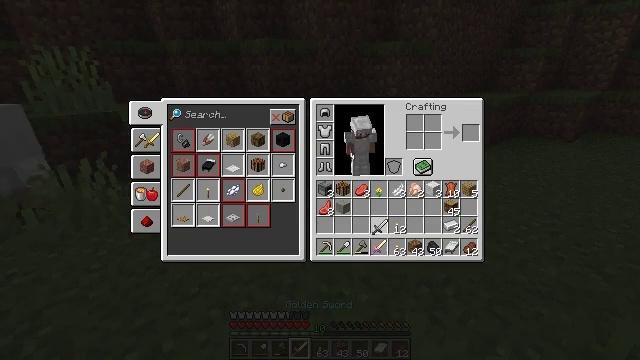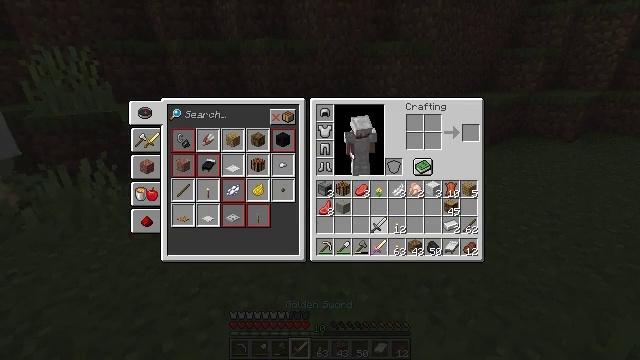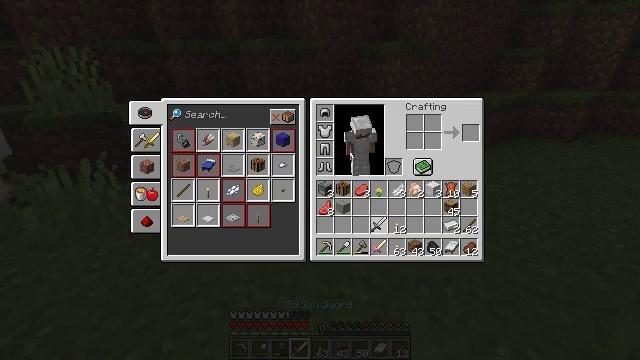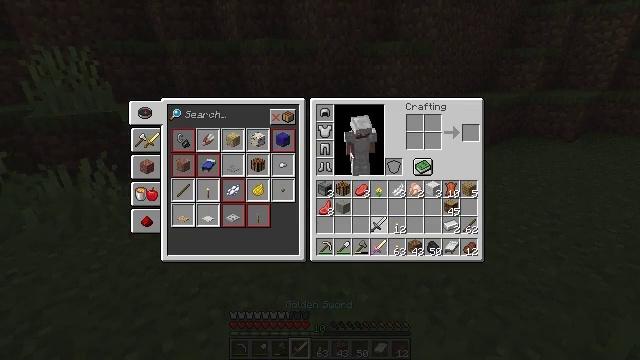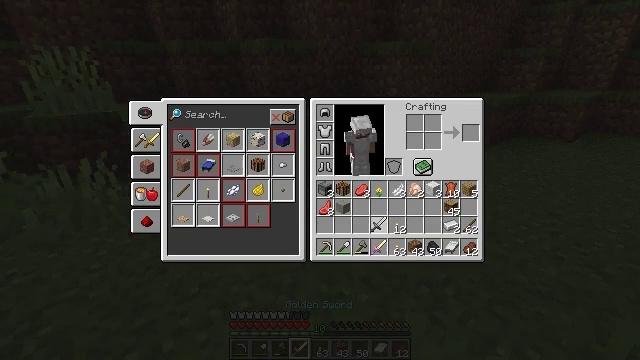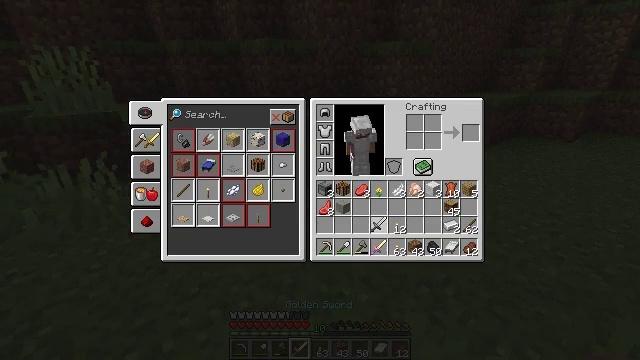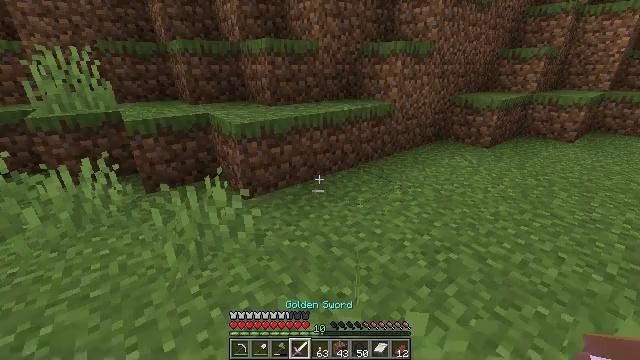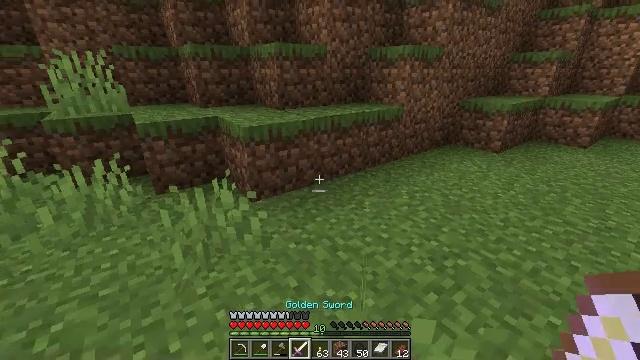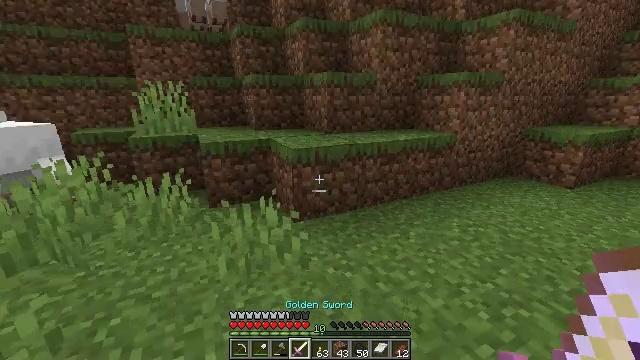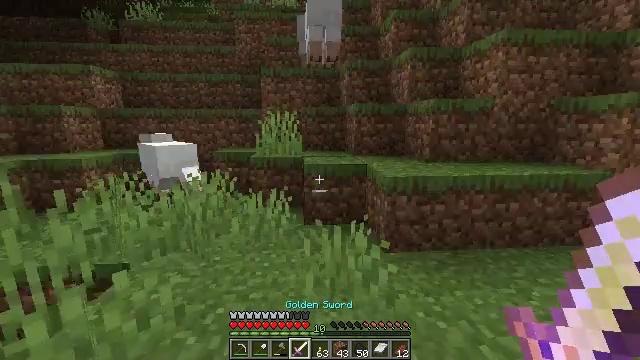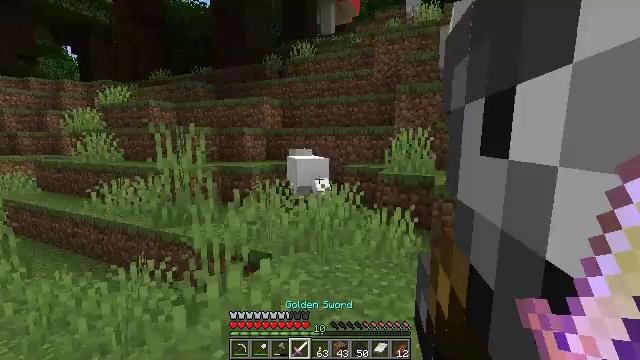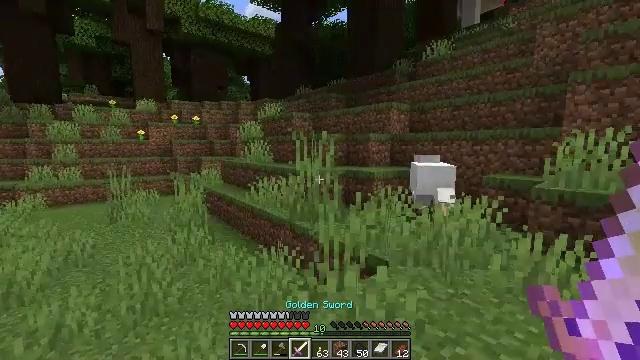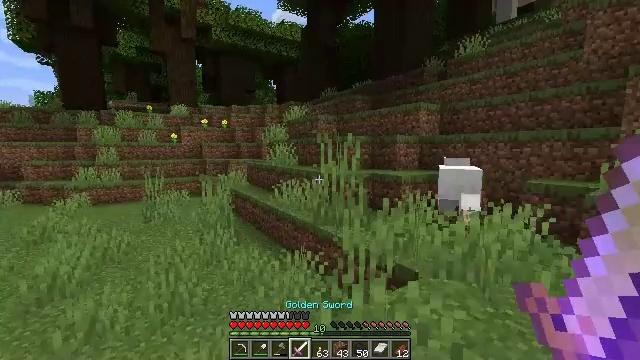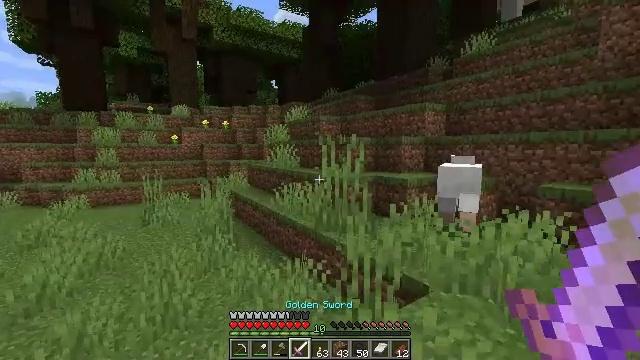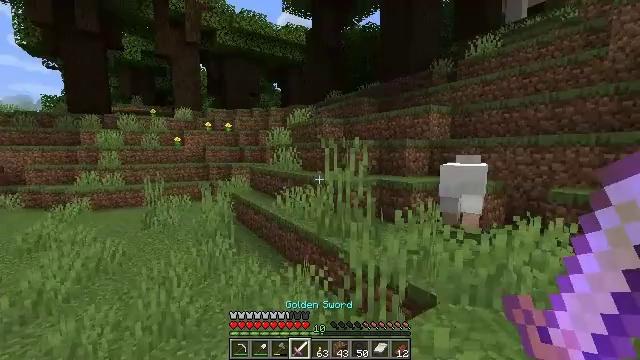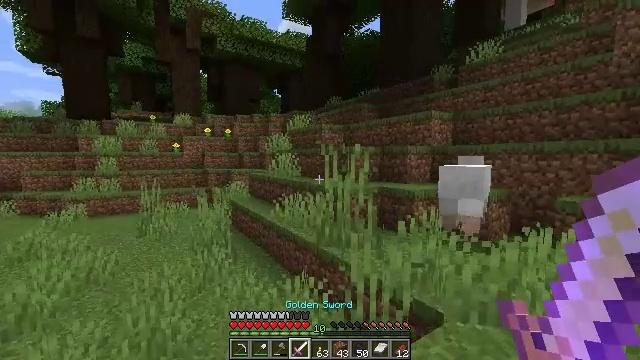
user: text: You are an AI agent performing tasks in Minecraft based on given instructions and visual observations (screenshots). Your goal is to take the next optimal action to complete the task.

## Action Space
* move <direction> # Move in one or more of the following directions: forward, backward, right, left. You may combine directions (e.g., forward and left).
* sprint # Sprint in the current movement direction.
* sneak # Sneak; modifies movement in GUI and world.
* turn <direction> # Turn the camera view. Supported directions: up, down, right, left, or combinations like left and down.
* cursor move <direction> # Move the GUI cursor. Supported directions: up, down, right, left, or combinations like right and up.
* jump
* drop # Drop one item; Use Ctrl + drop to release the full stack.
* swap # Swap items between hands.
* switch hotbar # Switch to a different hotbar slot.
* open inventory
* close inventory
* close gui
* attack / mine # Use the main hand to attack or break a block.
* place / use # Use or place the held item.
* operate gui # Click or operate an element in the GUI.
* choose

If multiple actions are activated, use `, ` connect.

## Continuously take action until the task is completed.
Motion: motion action
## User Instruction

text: Kill mobs.
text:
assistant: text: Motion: no_op
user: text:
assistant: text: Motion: no_op
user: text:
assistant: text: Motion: operate gui
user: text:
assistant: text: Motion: operate gui
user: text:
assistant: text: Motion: operate gui
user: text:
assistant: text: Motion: no_op
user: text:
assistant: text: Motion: turn left, close gui
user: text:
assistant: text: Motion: turn left and up
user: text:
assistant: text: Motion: turn left and up
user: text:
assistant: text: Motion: turn left and up
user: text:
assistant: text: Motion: move forward, turn left and up
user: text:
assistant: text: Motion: move forward, turn left
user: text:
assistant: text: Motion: move forward
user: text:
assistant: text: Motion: move forward
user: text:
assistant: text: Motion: move forward, turn up
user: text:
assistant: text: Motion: move forward
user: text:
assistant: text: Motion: move forward
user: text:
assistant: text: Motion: move forward
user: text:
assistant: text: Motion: move forward
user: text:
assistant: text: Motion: move forward, turn right and down
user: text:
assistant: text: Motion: move forward, turn right and down
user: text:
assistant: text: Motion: move forward and move right, turn right
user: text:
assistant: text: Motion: move forward and move right
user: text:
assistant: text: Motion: move forward and move right
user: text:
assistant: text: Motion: move forward and move right
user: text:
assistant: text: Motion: move forward and move right
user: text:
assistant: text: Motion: move forward and move right
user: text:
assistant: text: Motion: move forward and move right
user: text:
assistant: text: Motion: move forward and move right
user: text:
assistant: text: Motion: move forward